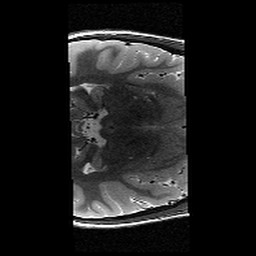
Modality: T2w
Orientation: axial
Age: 12
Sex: female
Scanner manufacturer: siemens
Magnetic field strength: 3 T
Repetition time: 9.23 s
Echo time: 0.067 s